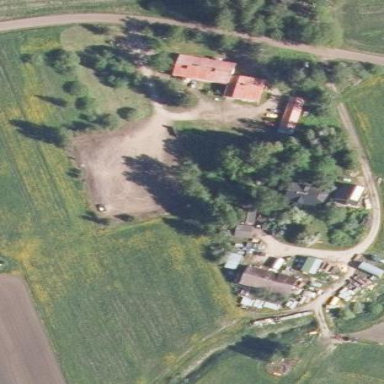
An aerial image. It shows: Farmyard area.